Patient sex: M
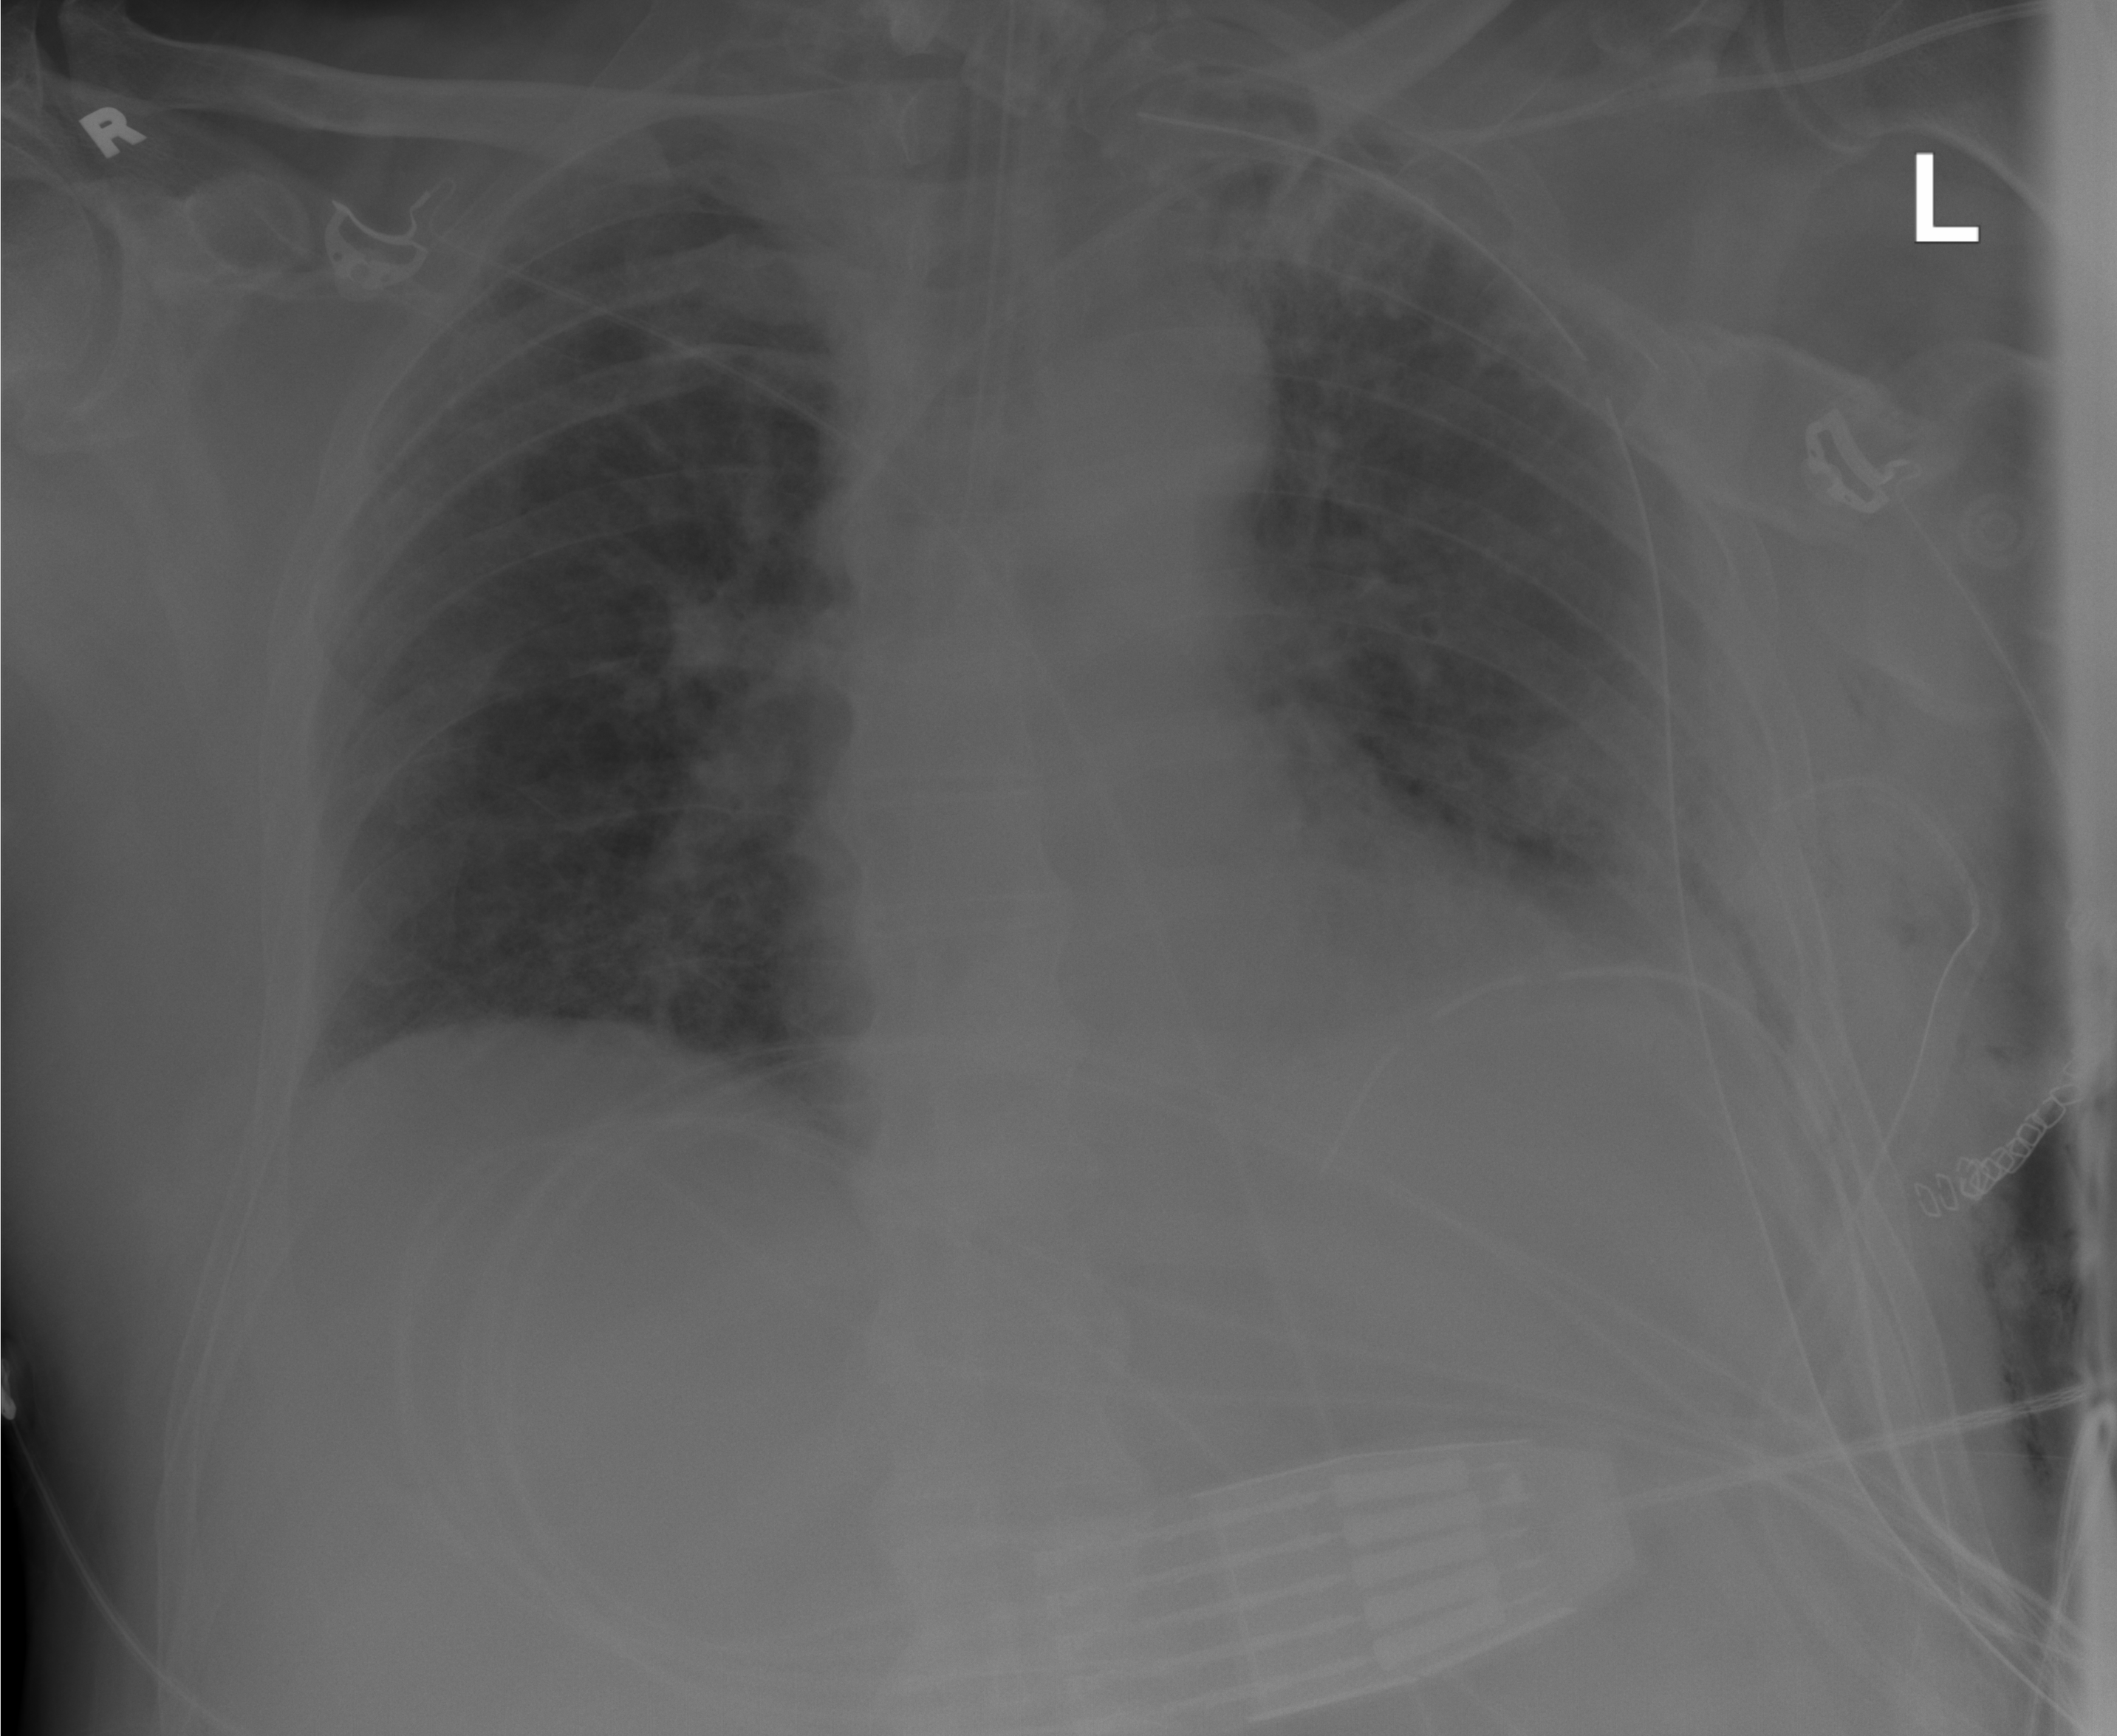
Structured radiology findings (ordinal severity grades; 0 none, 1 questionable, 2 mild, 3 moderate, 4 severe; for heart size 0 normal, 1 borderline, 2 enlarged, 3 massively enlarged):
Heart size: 0
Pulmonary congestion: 0
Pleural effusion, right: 0
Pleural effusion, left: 2
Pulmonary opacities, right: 0
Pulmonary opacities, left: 0
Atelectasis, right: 2
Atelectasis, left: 2